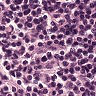
Metastatic tissue present: no